Field crop: maize
Growth stage: 2
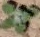
Species: chenopodium